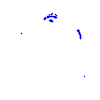
Particle: proton